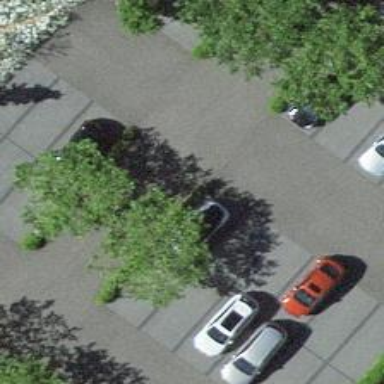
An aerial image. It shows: Road serving as parking aisle.